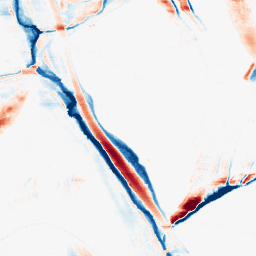
Category: morphological
Decomposition family: morphological_ellipse
Decomposition parameters: operation: average
width: 5
height: 30
Upsampling method: bspline
Upsampling parameters: scale: 8
Upsampling scale: 8